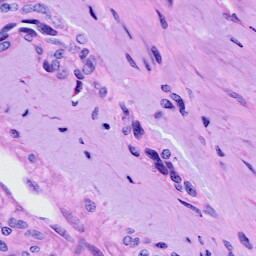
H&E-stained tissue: Cervix